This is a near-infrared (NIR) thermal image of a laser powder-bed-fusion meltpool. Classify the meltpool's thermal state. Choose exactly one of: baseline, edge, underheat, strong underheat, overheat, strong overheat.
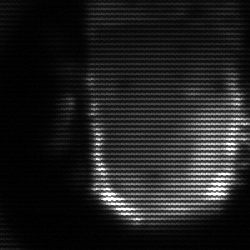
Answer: baseline